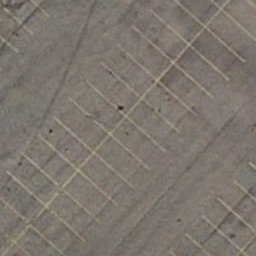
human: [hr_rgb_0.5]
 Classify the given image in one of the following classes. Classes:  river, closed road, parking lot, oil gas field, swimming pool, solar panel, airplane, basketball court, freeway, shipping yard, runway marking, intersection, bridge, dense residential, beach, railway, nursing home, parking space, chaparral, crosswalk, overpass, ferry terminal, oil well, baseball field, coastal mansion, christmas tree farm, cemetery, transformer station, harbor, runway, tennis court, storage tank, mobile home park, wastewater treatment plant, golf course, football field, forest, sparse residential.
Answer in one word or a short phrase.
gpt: parking space